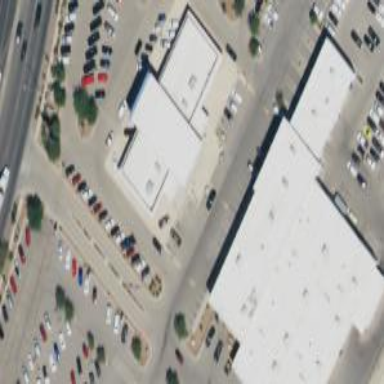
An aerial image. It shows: Commercial building with car shop.